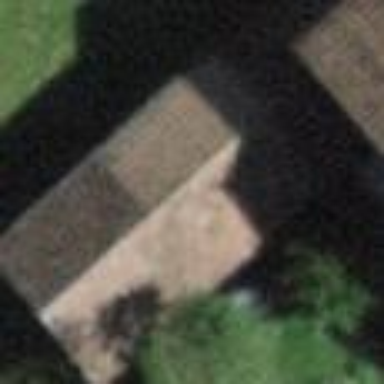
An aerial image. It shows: Barn.